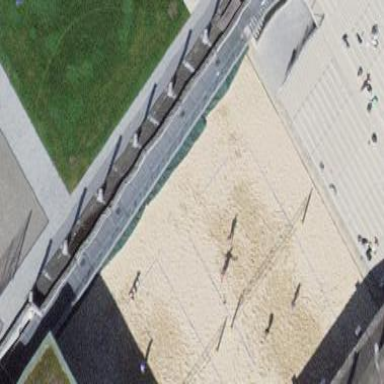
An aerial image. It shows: Sandy pitch for beach volleyball.